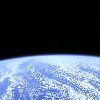
Label: cloud